Question: I want to use the same TableView for 3 of my tabs instead of using 3 identical TableViews. I created three navigation controllers (one for each of the tabs) and linked them to the same Table View Controller But if I run the app with the storyboard like the picture below, it works for the first one of the sharing tabs, but for the other two I get a black screen where the tableView should be. So I want to know if it is even possible to make it work with this setup?

I'm trying this, so I don't have to make a litte change in the tableview 3 times.. The 3 tabs are populated with the same data too, just filtered differently, so just filter the array depending on which parent navigation controller would be simple I suppose.. But I need to know if this is a possible way of sharing view or not.
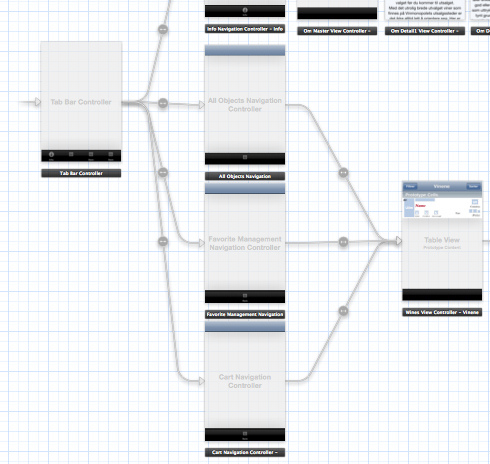
Answer: I would suggest a different approach. Just have three different table views. But since the question is not about being the right approach, I would say that the best way to do it is to do it by code, removing the tableview from the super view (The view controller's view) and moving it to a new view controller when the delegate from the tabbarcontroller is called. Keep in mind that you will also have to assign the delegate and datasource for each view controller.